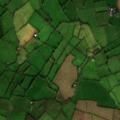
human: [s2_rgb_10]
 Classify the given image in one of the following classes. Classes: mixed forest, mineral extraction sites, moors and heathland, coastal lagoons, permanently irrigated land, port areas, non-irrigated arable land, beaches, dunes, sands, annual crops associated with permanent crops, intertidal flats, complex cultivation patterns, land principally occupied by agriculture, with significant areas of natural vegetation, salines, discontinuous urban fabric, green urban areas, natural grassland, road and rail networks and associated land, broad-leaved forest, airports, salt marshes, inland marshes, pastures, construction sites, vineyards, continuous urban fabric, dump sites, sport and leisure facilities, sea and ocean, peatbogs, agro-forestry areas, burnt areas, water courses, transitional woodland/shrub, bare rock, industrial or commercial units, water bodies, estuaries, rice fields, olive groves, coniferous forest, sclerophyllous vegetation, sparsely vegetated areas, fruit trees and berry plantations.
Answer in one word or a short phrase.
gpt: non-irrigated arable land, pastures